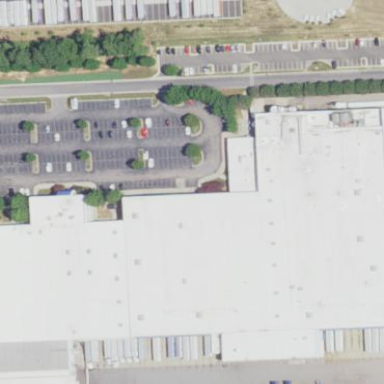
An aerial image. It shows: Commercial building.